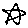
Label: star